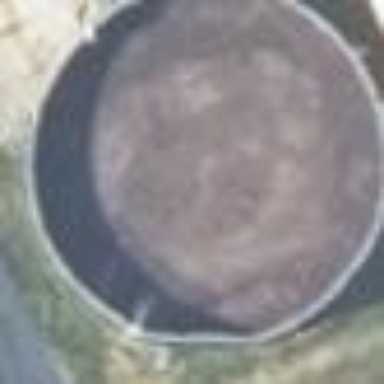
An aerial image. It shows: Farm auxiliary building with storage tank.